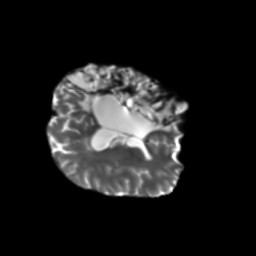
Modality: T2w
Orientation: axial
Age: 48
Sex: male
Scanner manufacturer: siemens
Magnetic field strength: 3 T
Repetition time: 5.25 s
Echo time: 0.08 s